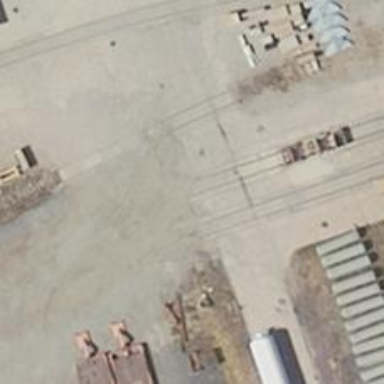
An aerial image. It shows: Abandoned railway yard.